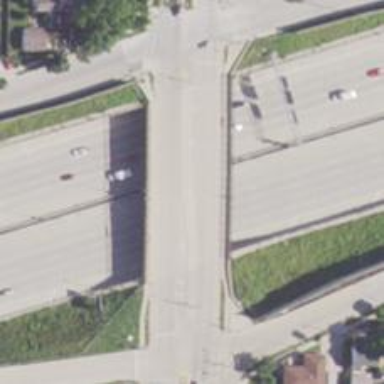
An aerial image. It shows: Secondary road bridge with dual carriageway.